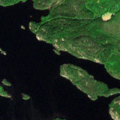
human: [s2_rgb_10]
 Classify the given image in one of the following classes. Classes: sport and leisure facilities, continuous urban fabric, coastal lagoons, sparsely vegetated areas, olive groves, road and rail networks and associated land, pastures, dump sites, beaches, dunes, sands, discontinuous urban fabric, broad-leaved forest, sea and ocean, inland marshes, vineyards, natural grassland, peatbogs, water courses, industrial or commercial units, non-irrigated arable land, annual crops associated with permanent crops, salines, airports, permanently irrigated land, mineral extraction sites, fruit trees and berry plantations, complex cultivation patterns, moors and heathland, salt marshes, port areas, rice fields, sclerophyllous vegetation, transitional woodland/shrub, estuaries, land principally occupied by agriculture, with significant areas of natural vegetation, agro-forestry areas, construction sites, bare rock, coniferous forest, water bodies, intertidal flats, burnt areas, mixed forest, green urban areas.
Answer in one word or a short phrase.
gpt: coniferous forest, mixed forest, water bodies